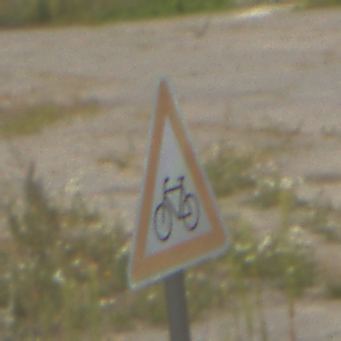
Verkehrszeichen: RadverkehrRechts
Umgebung: Outdoor, Suburban
Tageszeit: Midday
Wetter: PartlyCloudy
Licht: Natural
Jahreszeit: Summer
Kontrast: HighContrast